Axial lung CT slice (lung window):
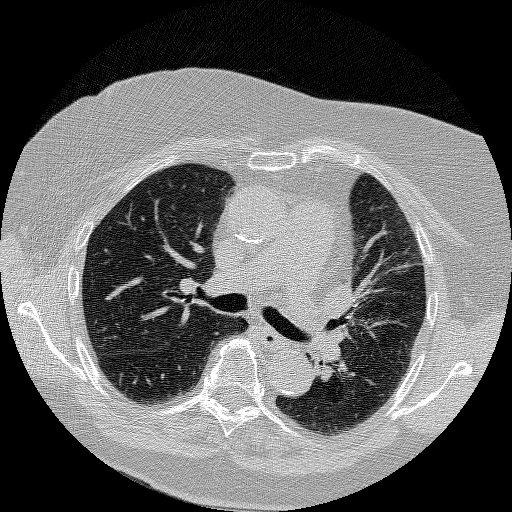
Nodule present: no